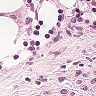
Metastatic tissue present: no